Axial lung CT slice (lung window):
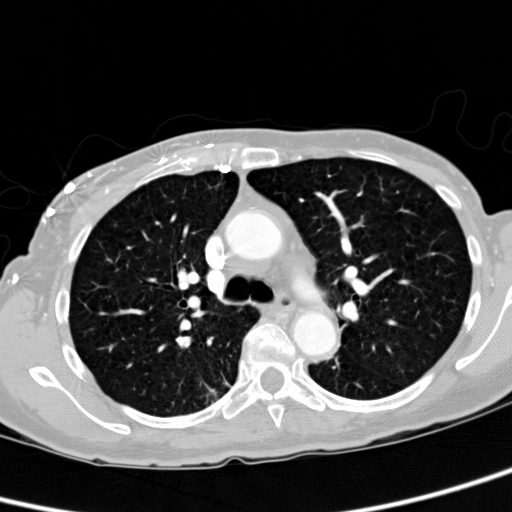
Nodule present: no